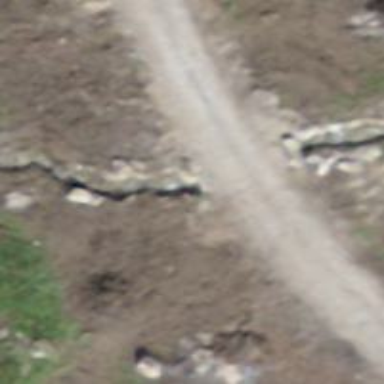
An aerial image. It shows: Culvert tunnel.